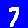
Digit: 7